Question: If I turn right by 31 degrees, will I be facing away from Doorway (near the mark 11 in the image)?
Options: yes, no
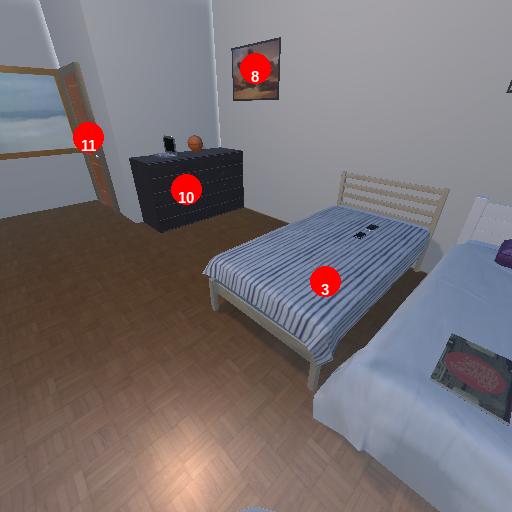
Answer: yes